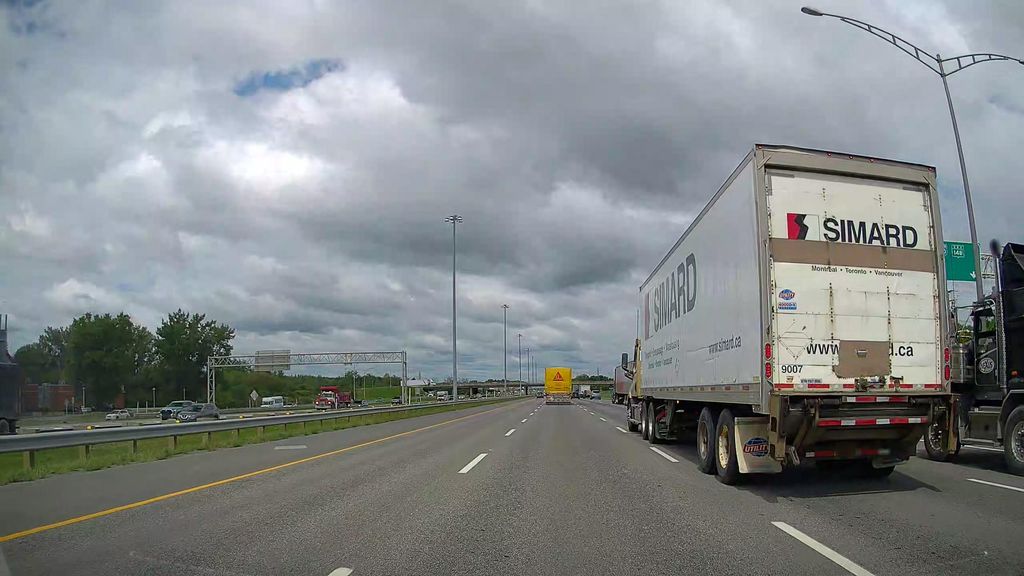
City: montreal